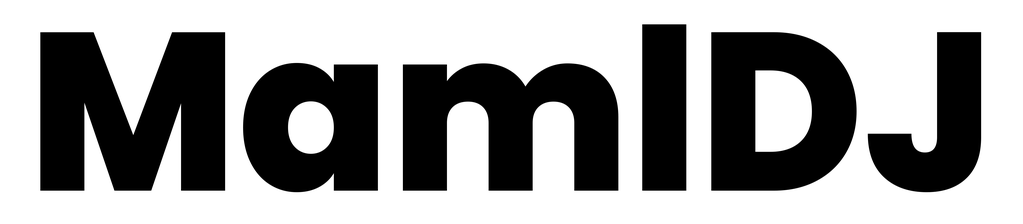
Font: Poppins-ExtraBold